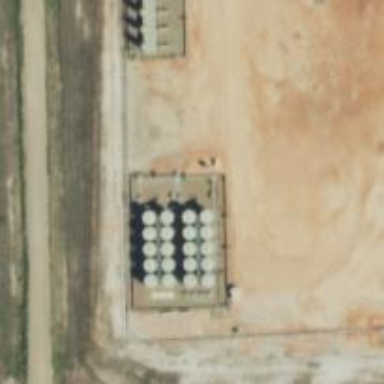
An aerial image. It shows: Storage tank with man-made structure.